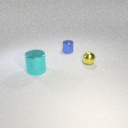
large cyan metal cylinder to the left of small blue metal cylinder